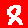
Digit: 8